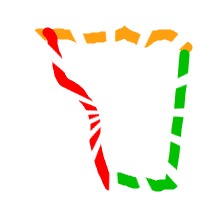
Shape: trapezoid